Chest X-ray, PA view. Patient: 44 years old, sex M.
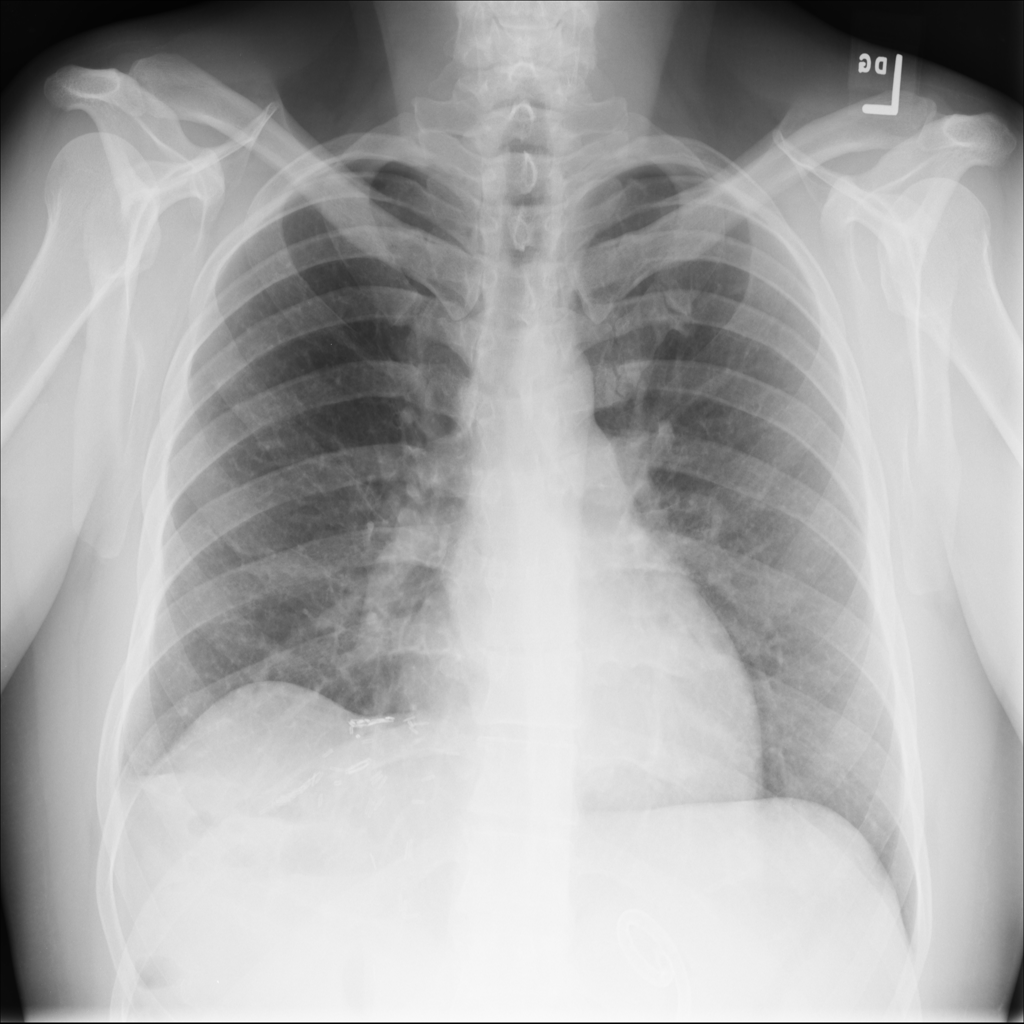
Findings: Infiltration